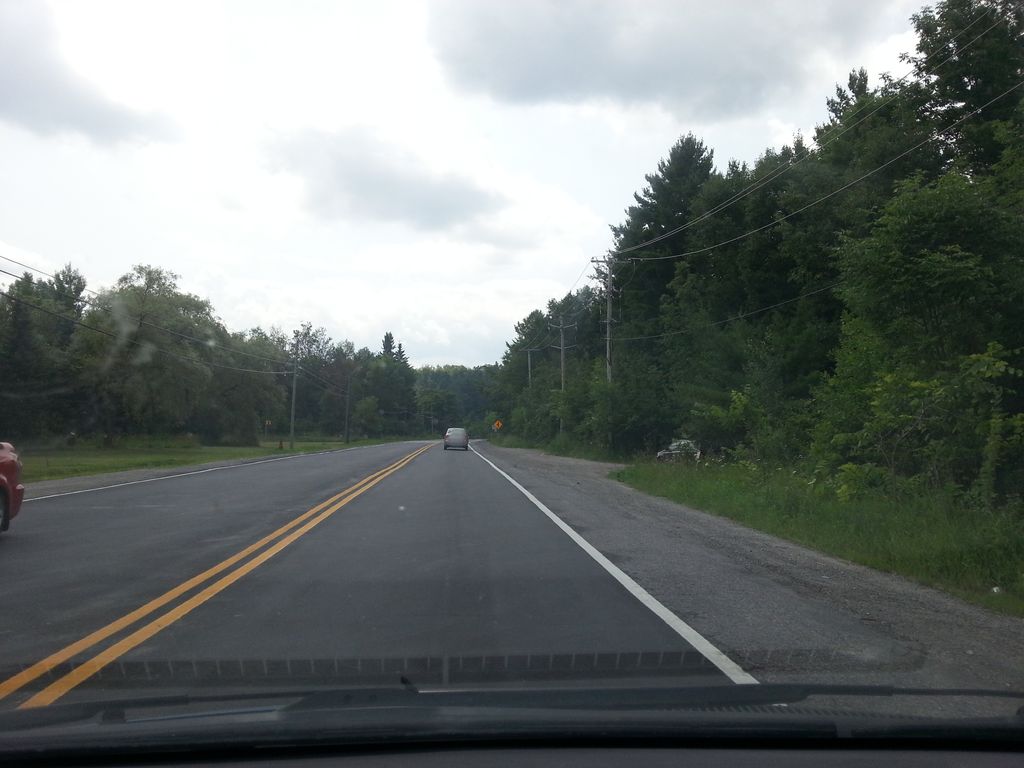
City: ottawa-gatineau